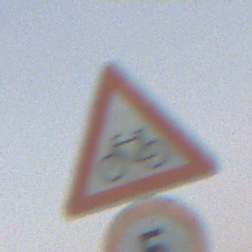
Verkehrszeichen: RadverkehrRechts
Zusatzzeichen unten: Geschwindigkeit5
Umgebung: Outdoor, Nature
Tageszeit: SunriseSunset
Wetter: PartlyCloudy
Licht: Natural
Jahreszeit: NotSpecified
Kontrast: LowContrast